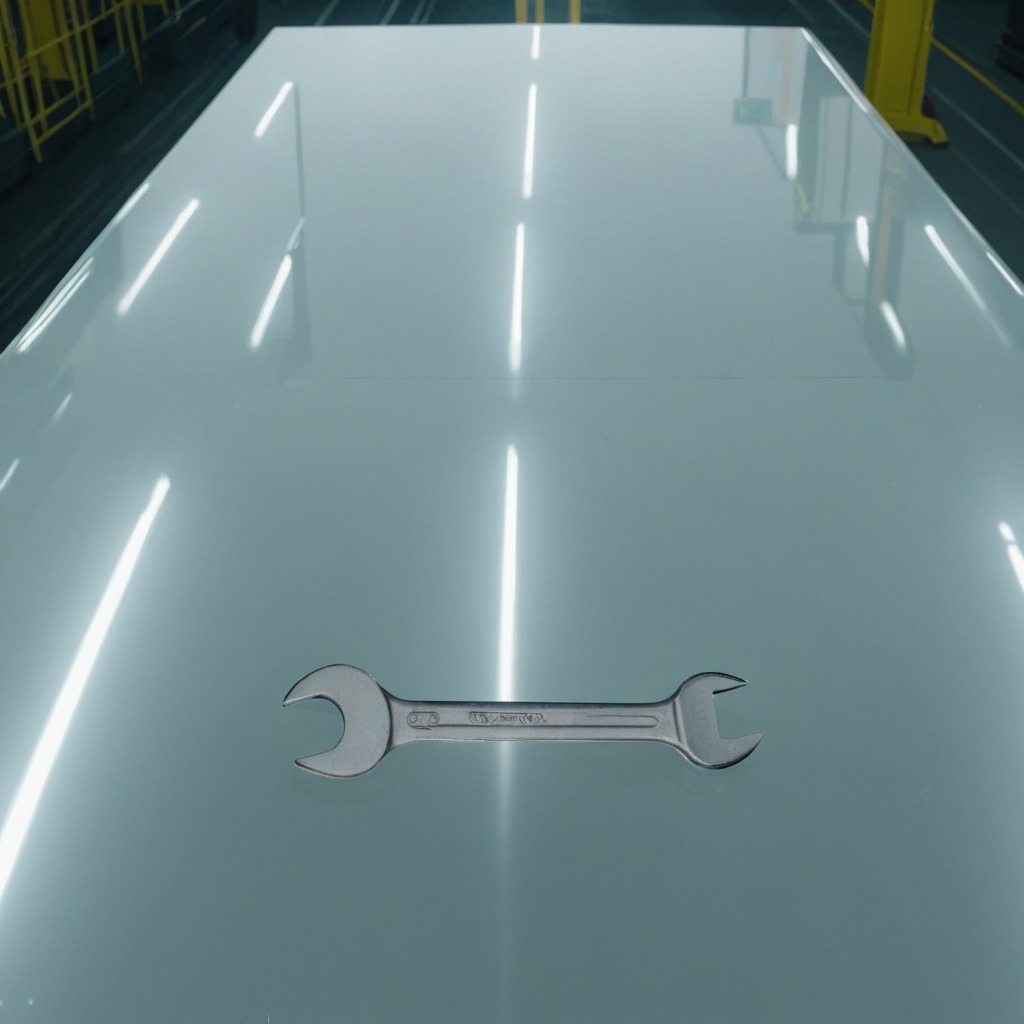
A wrench is lying on a high-gloss table in a ship maintenance bay industrial lighting.